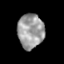
Tissue: skin
Cell type: Epithelial cells
Senescence score: 0.229
Nuclear area (px): 883
Mean DAPI intensity: 157.767